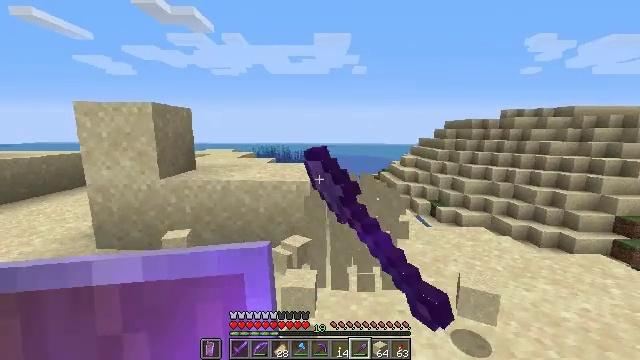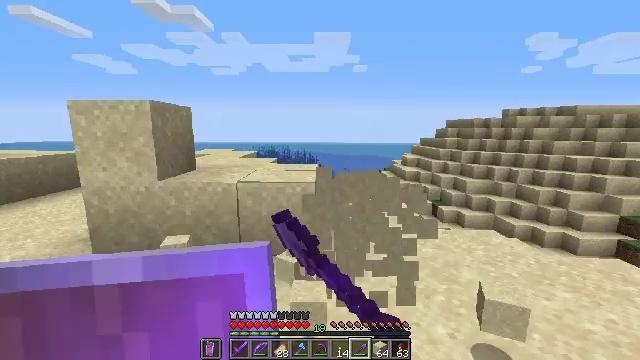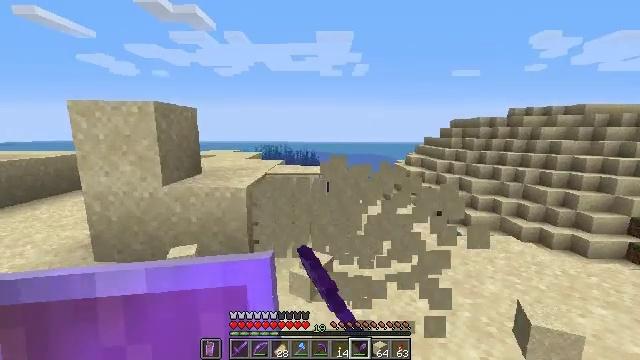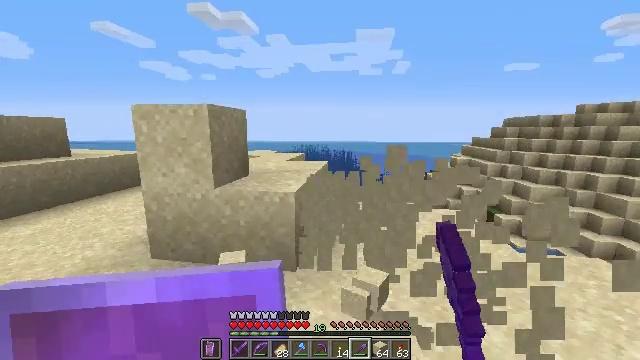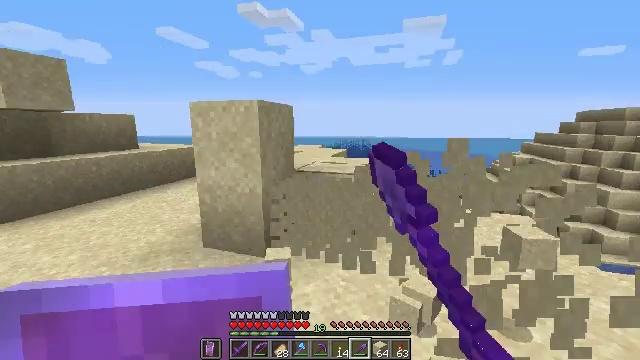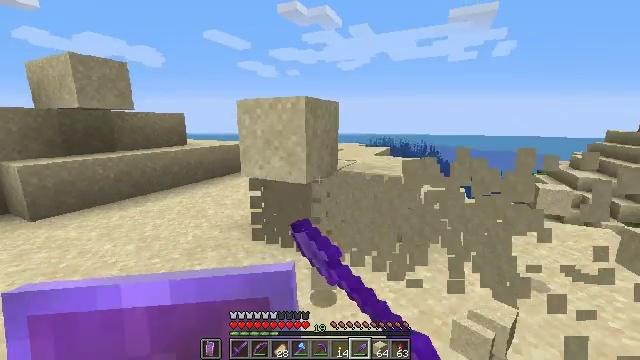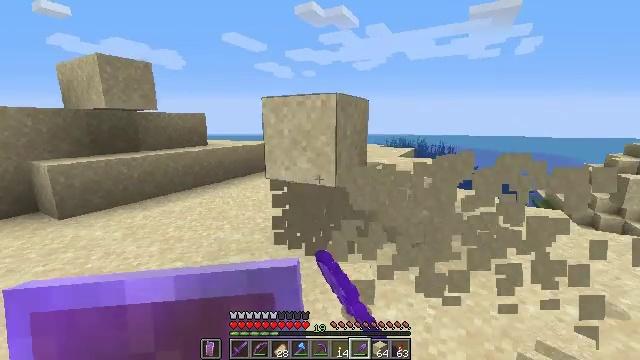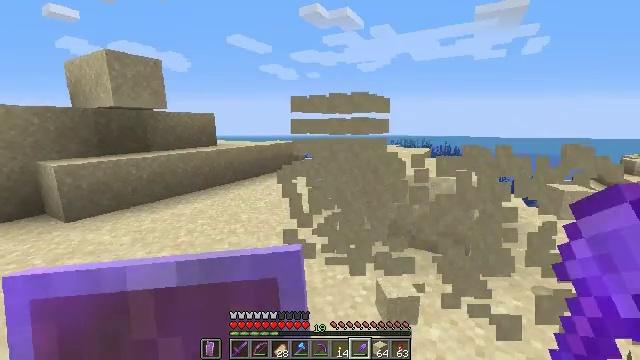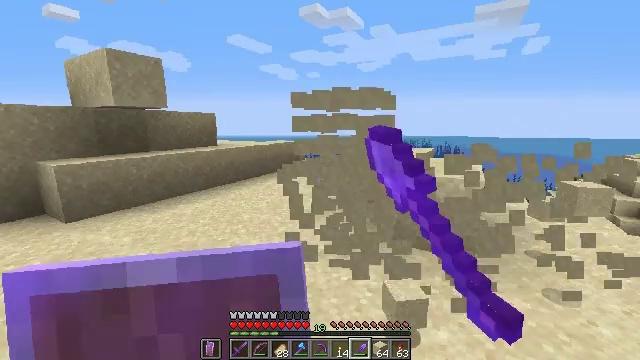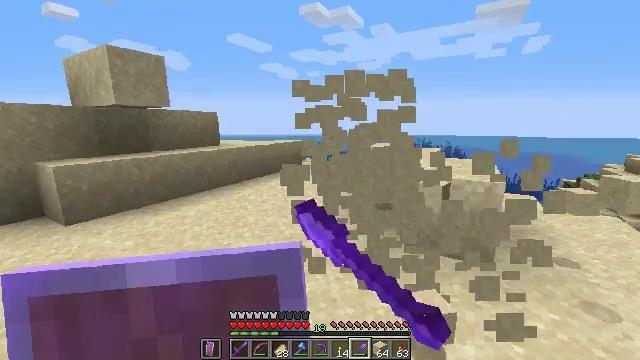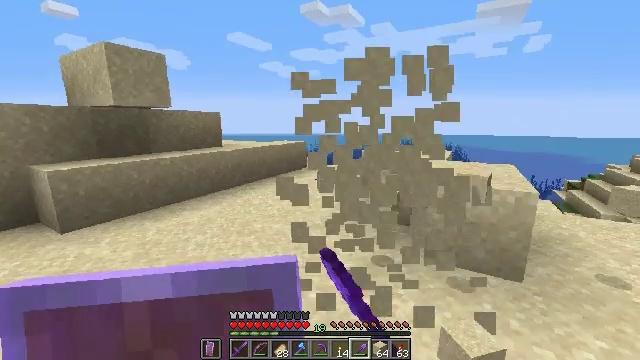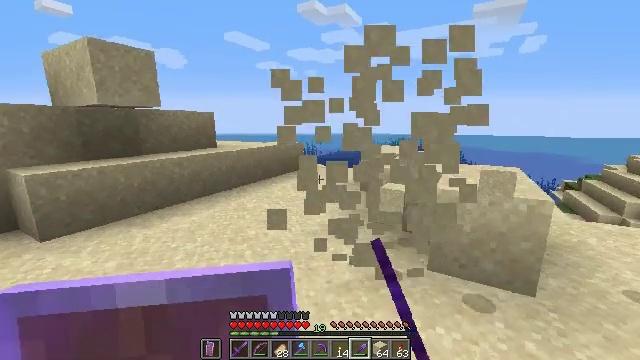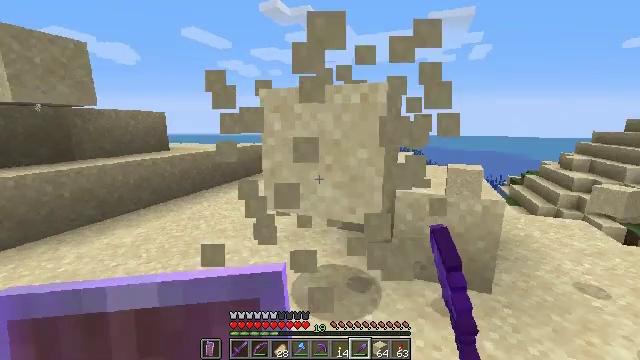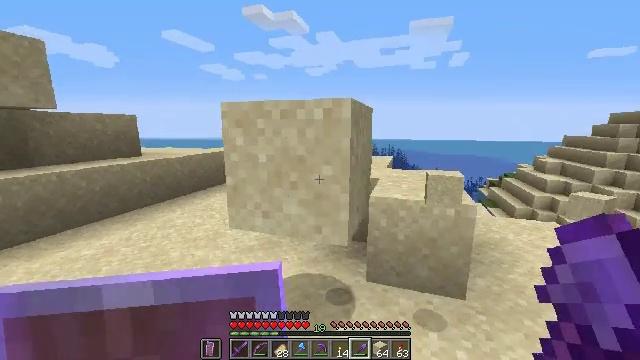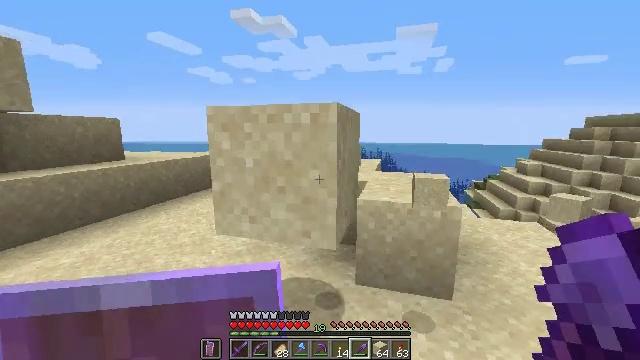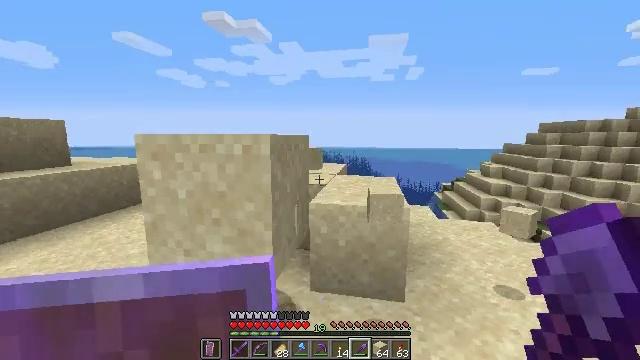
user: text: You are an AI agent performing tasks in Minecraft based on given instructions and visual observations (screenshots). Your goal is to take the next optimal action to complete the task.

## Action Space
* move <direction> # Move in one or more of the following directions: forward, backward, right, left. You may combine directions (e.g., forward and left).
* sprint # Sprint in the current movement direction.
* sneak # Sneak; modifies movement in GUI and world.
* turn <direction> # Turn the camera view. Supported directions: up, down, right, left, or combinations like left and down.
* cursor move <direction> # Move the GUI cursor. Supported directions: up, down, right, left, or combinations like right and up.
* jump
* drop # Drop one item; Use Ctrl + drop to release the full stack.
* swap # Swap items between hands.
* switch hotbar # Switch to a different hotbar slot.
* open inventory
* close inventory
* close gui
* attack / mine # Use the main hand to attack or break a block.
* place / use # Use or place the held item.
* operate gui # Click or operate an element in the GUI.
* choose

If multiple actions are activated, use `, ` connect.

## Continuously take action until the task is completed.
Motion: motion action
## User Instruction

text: Mine sand by the water.
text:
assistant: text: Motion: move forward and move left, attack / mine
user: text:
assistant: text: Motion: move forward and move left, attack / mine
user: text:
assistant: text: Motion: move forward and move left, turn left, attack / mine
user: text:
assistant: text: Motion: move forward and move left, turn left and down, attack / mine
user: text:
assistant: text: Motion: move forward and move left, turn left, attack / mine
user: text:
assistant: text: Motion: move forward and move left, turn left, attack / mine
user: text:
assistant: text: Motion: move forward and move left, attack / mine
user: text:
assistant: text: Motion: move forward and move left, attack / mine
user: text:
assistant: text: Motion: move forward and move left, attack / mine
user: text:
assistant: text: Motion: move forward and move left, attack / mine
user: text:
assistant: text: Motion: move forward and move right, attack / mine
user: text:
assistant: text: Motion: move forward and move right, turn right, attack / mine
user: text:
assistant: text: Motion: move right, turn right, attack / mine
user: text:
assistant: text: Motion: move right, turn right, attack / mine
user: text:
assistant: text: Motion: move right, turn right, attack / mine
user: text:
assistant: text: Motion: move right, turn right, attack / mine
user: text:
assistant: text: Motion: move right, turn right, attack / mine
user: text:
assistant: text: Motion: move right, attack / mine
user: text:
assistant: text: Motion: move forward and move right, attack / mine
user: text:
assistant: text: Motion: move forward and move right, attack / mine
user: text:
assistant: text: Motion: move forward and move right, attack / mine
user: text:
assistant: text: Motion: move forward, turn left and up, attack / mine
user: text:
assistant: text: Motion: move forward, turn left, attack / mine
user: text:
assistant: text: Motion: move forward and move left, turn left, attack / mine
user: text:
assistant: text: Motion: move forward and move left, turn left, attack / mine
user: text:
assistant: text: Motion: move forward and move left, turn left, attack / mine
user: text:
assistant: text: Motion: move forward and move left, turn left, attack / mine
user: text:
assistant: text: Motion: move forward and move left, attack / mine
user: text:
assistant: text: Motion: move forward, attack / mine
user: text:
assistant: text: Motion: attack / mine